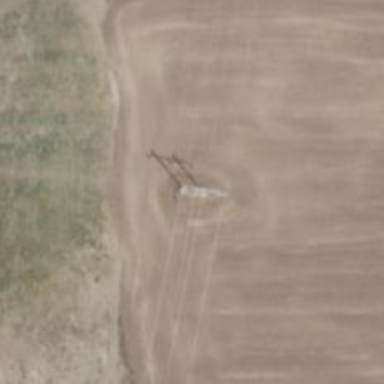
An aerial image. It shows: H-frame power tower with distinctive design.